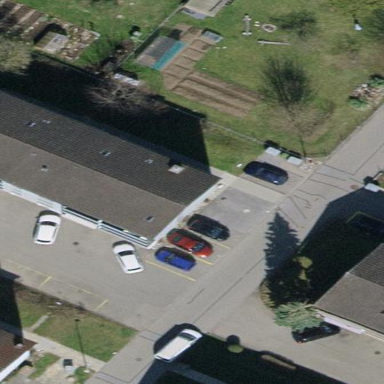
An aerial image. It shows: Image showing building with apartments.